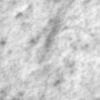
Label: no_change